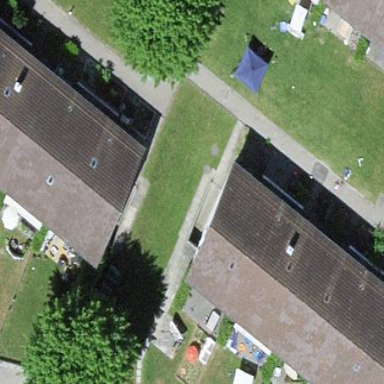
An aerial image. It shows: Terrace building.